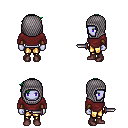
a pixel art fantasy rpg character, female body template, dark elf, purple skin, maroon long-sleeve shirt, gold greaves, green pixie cut hairstyle, chain hood, leather bracers, maroon shoes, dagger, four views (front, back, left, right), 2x2 character sprite sheet, small pixel art, hard edges, no anti-aliasing